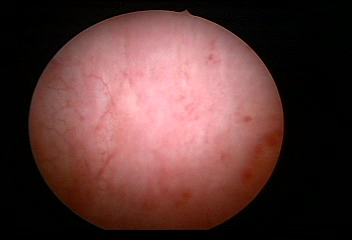
Modality: WLC
Class: Normal mucosa
Bladder cancer association: No